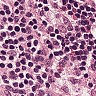
Metastatic tissue present: no